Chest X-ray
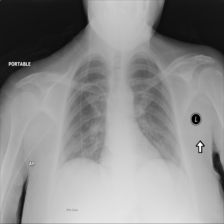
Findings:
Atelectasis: negative
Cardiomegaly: negative
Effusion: negative
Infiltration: negative
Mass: negative
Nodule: negative
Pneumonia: negative
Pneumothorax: negative
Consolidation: negative
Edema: negative
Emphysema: negative
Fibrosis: negative
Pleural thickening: negative
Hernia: negative